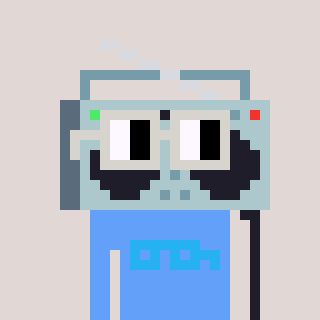
a pixel art character with square light gray glasses, a boombox-shaped head and a blue-colored body on a warm background